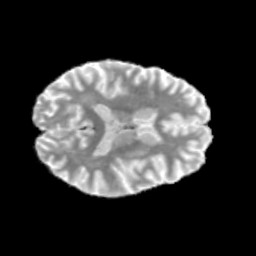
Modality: MD
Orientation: axial
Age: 35
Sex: female
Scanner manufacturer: siemens
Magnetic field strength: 3 T
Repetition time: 3.23 s
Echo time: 0.0892 s